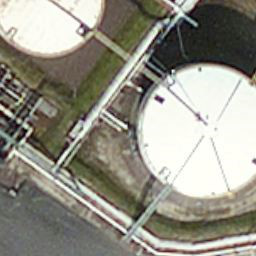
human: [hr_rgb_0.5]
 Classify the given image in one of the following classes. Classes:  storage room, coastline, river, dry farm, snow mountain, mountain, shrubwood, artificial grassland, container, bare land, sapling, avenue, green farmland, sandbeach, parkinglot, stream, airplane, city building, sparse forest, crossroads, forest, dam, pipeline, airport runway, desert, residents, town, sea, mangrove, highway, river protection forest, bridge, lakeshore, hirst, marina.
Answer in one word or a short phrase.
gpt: storage room